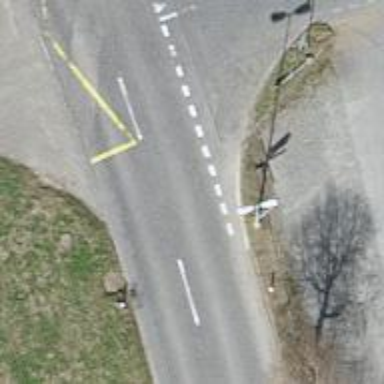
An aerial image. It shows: Bus stop with designated stop position for public transport.